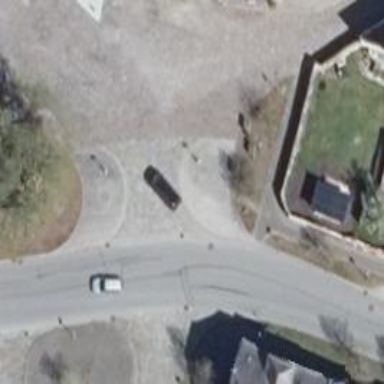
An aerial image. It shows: Emergency access point on the road.